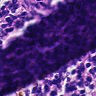
Metastatic tissue present: no